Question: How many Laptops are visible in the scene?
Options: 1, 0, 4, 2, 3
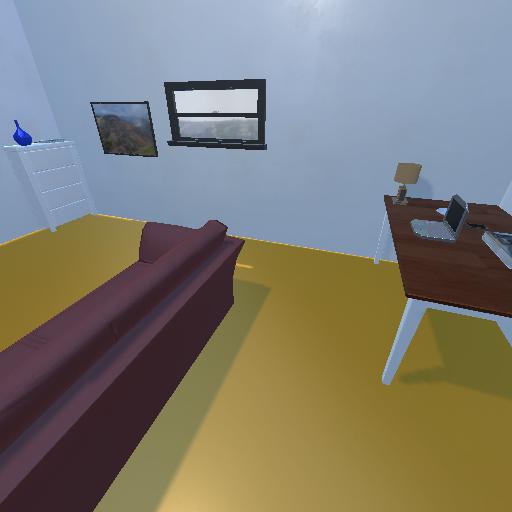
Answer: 1